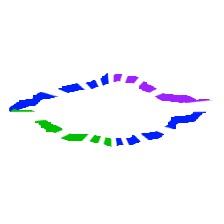
Shape: rhombus